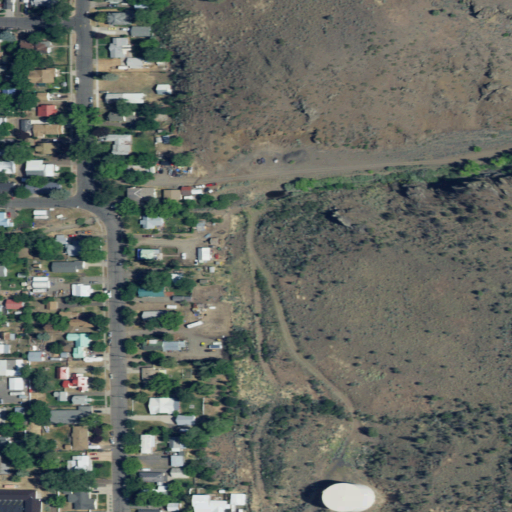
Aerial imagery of valley in Oregon named Deadman Canyon containing shrub, low intensity development, medium intensity development, open development, and evergreen forest